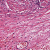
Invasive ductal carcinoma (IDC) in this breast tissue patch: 0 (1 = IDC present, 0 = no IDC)